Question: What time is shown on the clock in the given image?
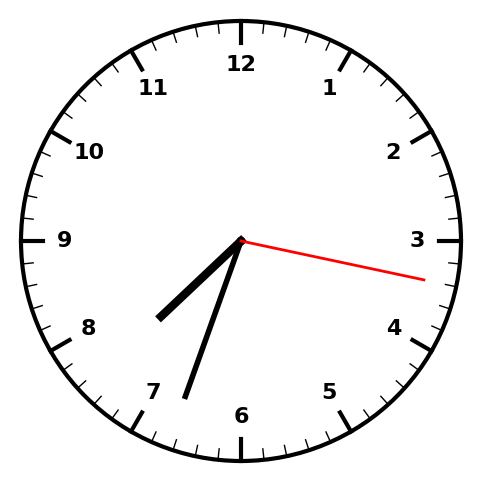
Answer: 07:33:17